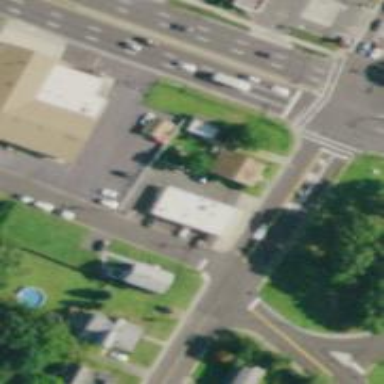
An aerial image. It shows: Convenience shop.